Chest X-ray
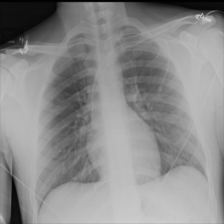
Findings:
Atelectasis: negative
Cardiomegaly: negative
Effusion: negative
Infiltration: negative
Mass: negative
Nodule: negative
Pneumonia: negative
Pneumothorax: negative
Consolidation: negative
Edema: negative
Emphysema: negative
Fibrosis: negative
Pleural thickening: negative
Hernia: negative